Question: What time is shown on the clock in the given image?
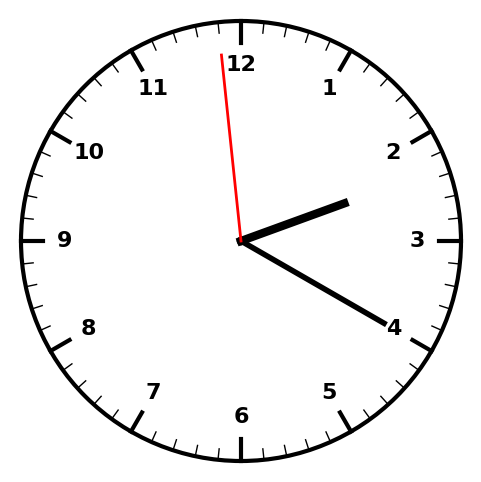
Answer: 02:19:59